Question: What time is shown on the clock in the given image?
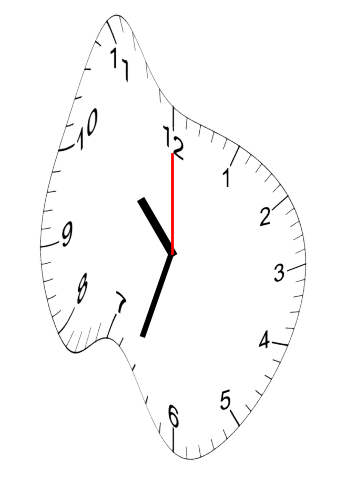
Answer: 10:33:00